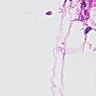
Metastatic tissue present: no